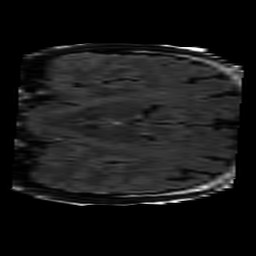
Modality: FLAIR
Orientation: coronal
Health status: ill
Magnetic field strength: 3 T